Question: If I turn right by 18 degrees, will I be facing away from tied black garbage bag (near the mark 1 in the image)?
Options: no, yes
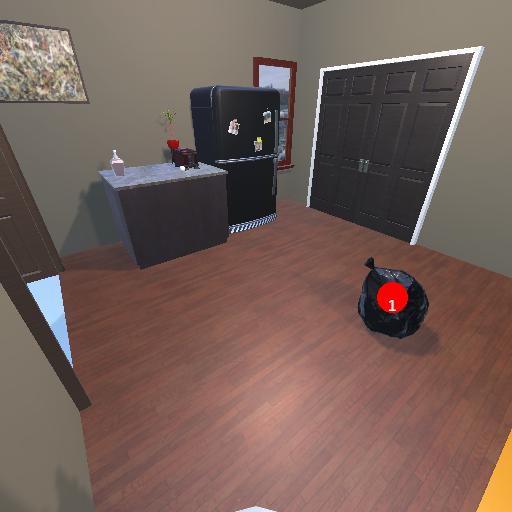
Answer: no